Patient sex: M
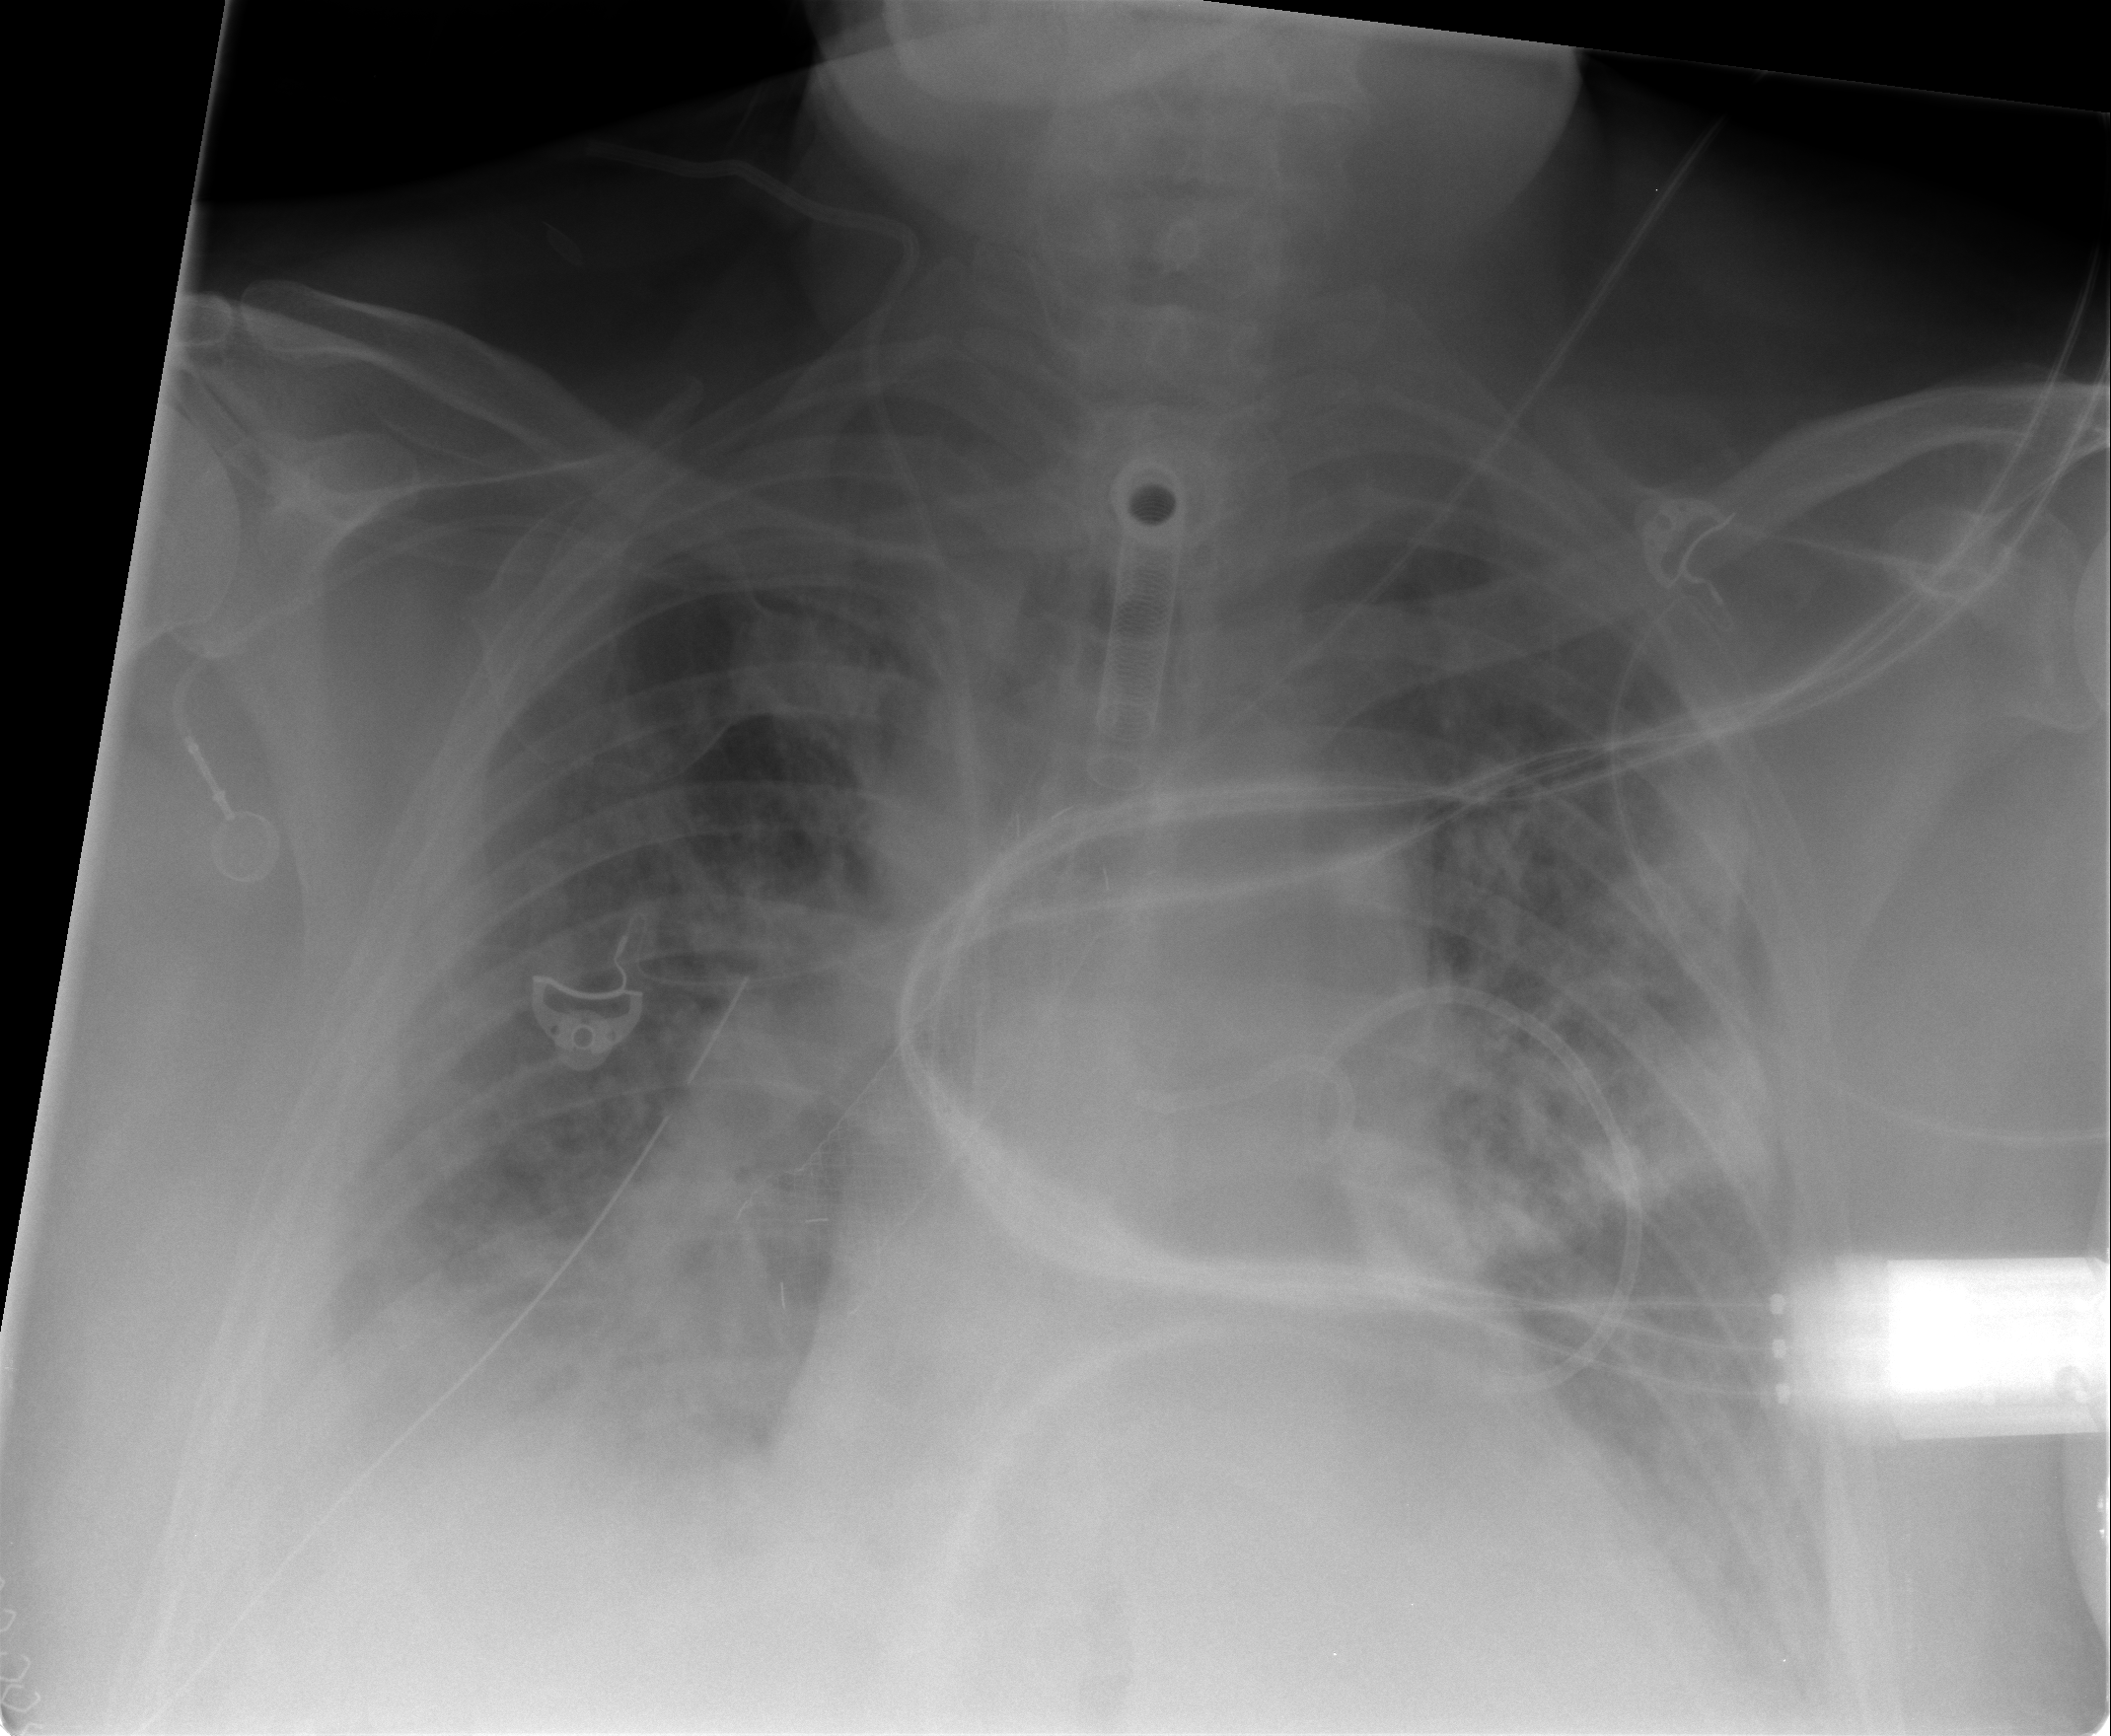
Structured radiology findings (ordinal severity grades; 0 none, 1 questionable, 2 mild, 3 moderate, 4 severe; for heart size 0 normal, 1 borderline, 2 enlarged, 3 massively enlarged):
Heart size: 2
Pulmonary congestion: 2
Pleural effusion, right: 2
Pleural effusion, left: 2
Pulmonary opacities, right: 3
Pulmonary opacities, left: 2
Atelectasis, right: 2
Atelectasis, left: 2